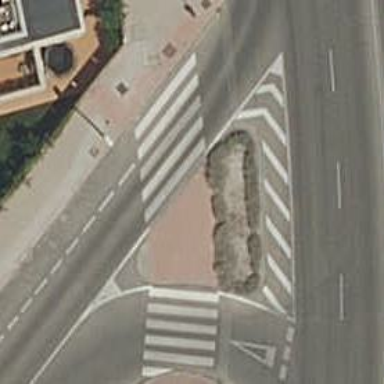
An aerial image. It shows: Zebra crossing on the road.